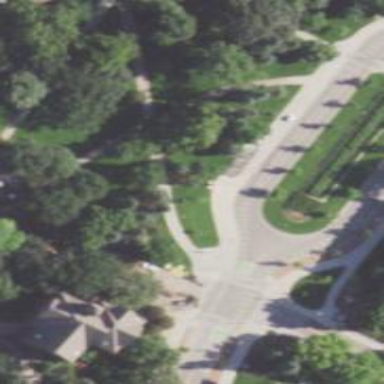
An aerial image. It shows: Footway with line markings for crossing.